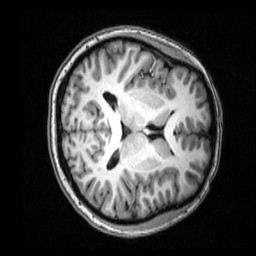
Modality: T1w
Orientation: axial
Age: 22
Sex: female
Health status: healthy
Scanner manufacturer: siemens
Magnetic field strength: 3 T
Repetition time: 2.53 s
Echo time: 0.00339 s